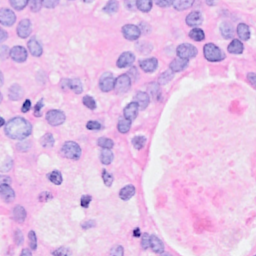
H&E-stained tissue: Breast